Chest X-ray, PA view. Patient: 24 years old, sex F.
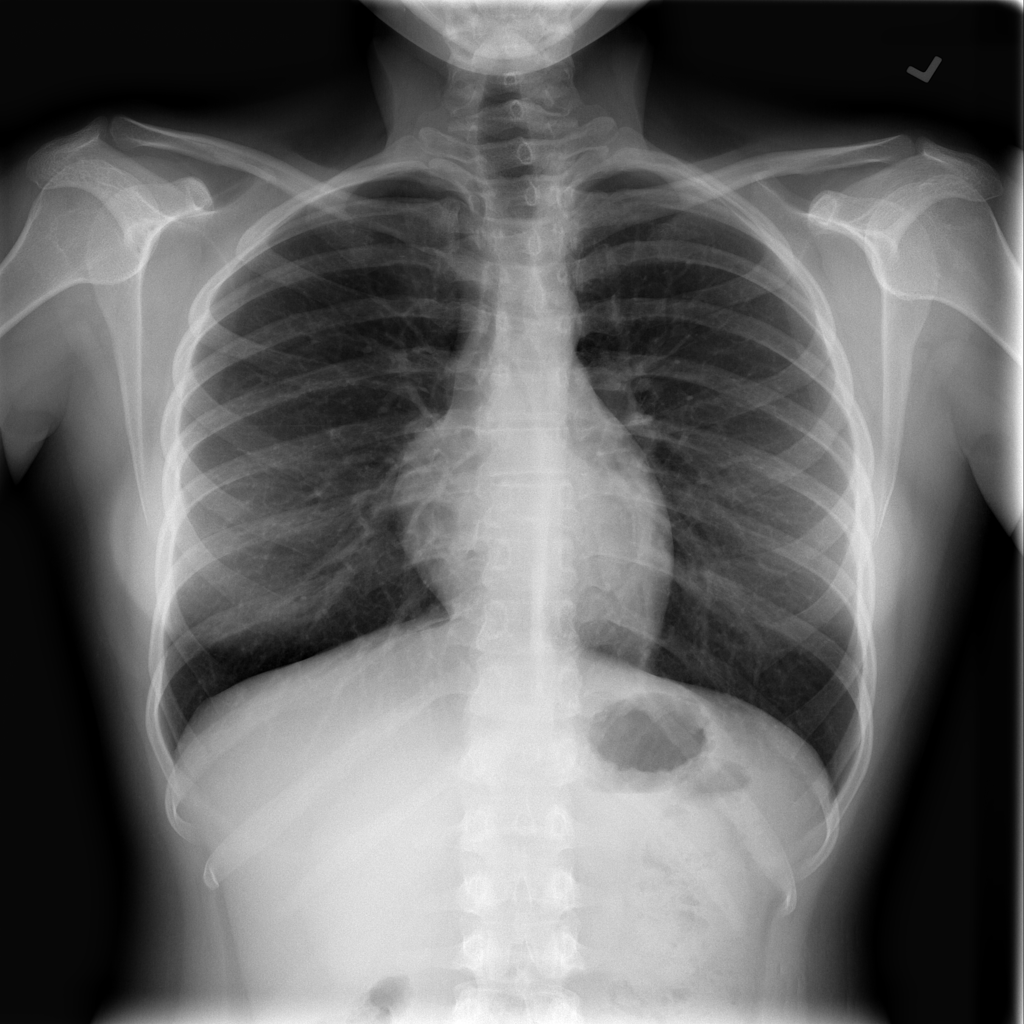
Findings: No Finding